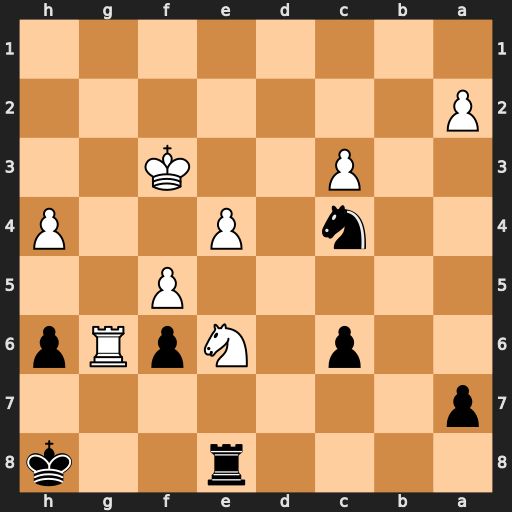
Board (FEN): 4r2k/p7/2p1NpRp/5P2/2n1P2P/2P2K2/P7/8
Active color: b
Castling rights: -
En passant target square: -
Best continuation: Ne5+ Ke3 Nxg6